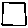
Label: square